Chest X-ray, PA view. Patient: 59 years old, sex F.
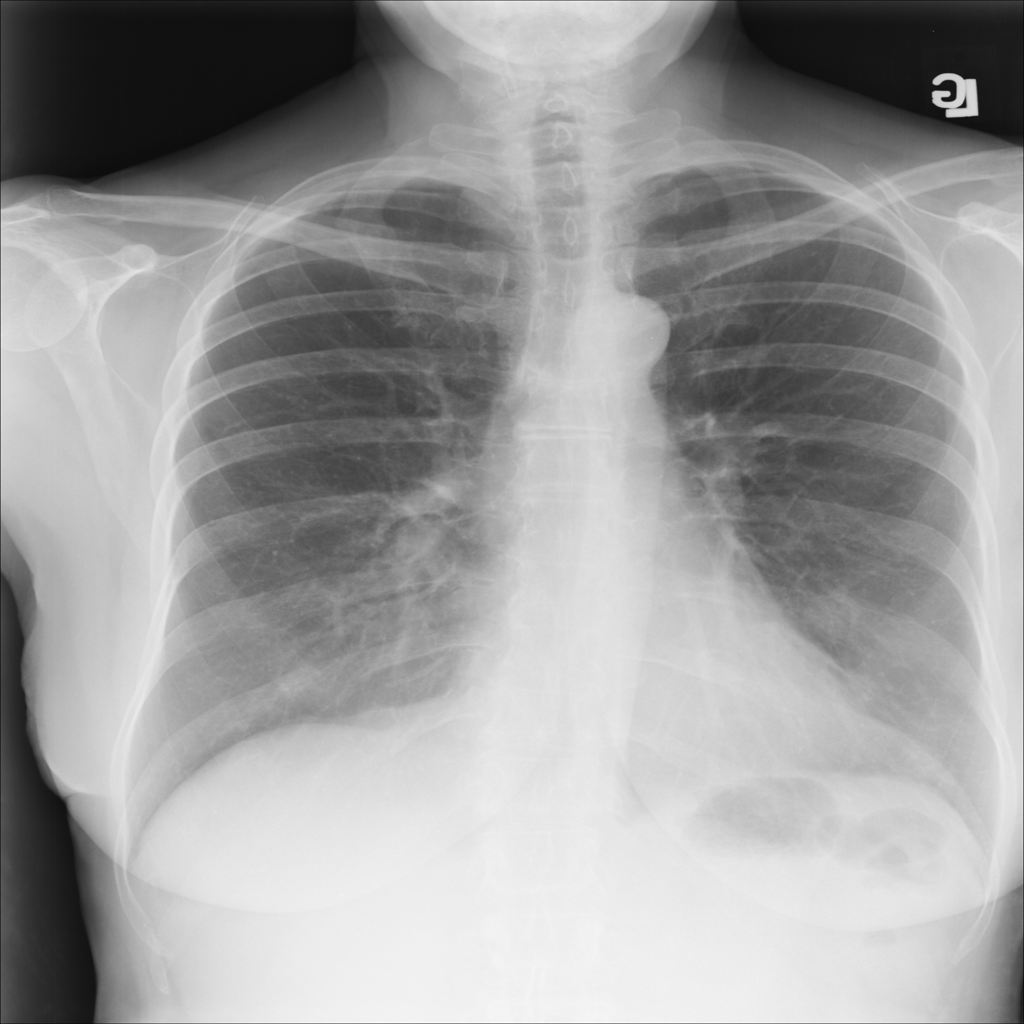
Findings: Consolidation, Infiltration, Mass, Nodule